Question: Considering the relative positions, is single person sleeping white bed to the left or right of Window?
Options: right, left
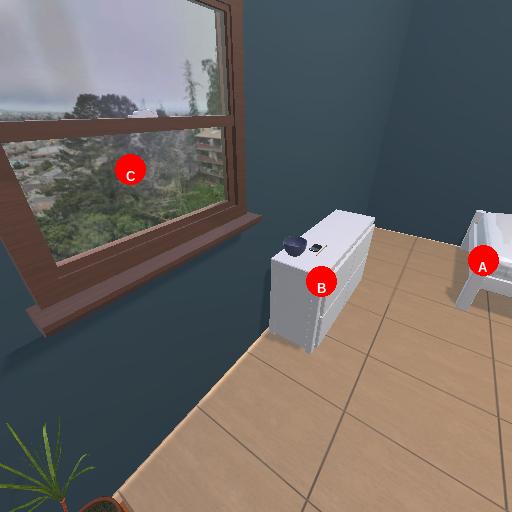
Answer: right